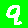
Digit: 9